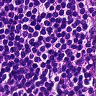
Metastatic tissue present: no